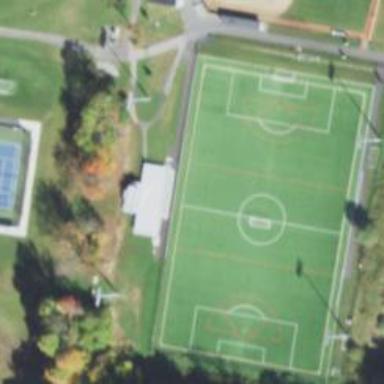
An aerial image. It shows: Soccer pitch designated for leisure and sports activities.